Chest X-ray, PA view. Patient: 35 years old, sex M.
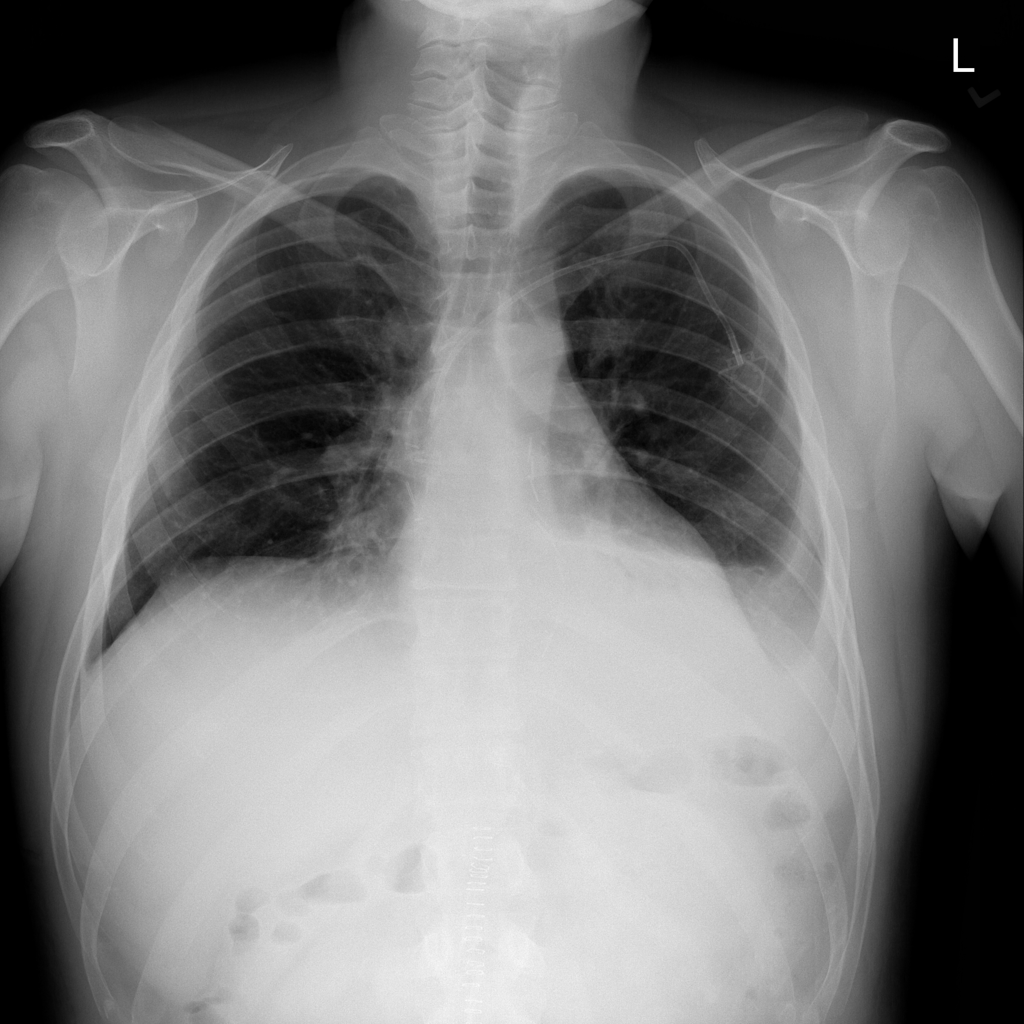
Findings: Effusion